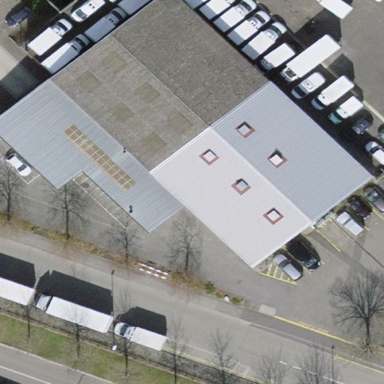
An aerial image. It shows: Industrial building.